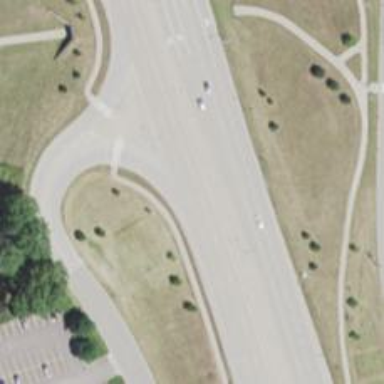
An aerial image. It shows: Trunk highway with expressway features.